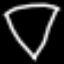
Label: diamond